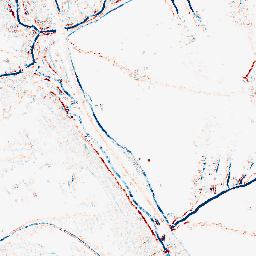
Category: morphological
Decomposition family: morphological_square
Decomposition parameters: operation: average
size: 3
Upsampling method: quadratic
Upsampling parameters: scale: 2
Upsampling scale: 2